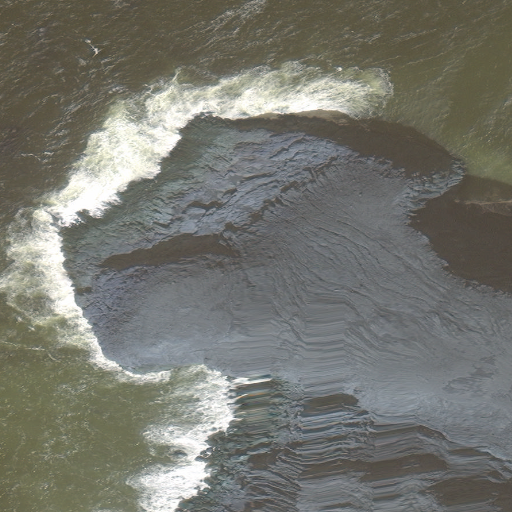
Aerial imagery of cape in Alaska named Kagalux containing only unknown